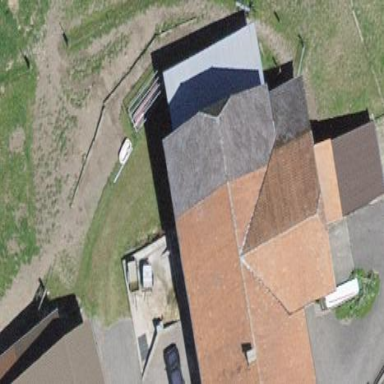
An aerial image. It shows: Farm building.